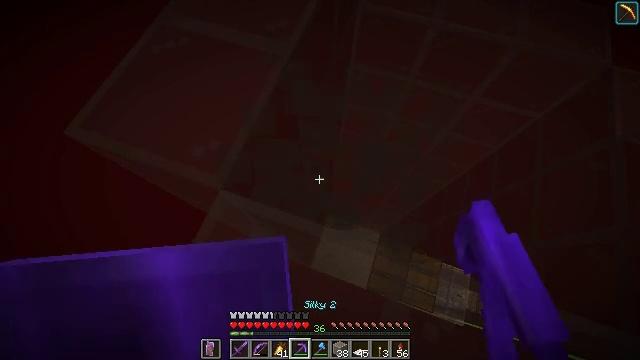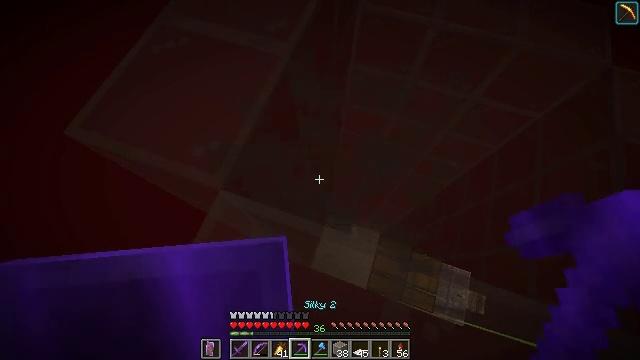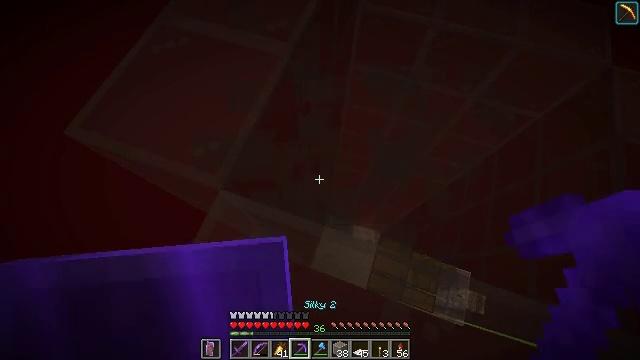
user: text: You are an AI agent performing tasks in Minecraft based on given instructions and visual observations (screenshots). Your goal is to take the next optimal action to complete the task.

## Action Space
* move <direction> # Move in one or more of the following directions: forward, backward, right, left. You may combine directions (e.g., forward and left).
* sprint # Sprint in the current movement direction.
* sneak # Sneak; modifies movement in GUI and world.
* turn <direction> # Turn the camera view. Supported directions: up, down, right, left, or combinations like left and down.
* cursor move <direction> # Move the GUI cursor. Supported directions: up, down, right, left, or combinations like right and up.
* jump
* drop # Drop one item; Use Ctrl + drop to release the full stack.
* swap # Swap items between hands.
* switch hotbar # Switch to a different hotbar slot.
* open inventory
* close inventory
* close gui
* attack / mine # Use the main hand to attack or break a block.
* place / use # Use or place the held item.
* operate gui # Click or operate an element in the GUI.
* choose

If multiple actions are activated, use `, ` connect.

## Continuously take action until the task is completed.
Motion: motion action
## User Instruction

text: Gather white stained glass from a structure.
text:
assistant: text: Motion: sneak, attack / mine
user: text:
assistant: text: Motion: sneak, attack / mine
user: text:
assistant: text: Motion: sneak, attack / mine